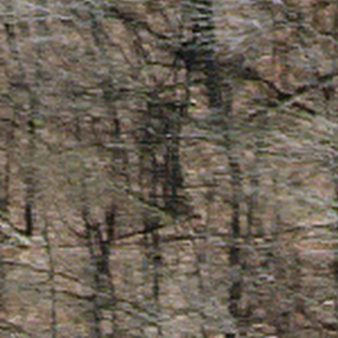
Label: other